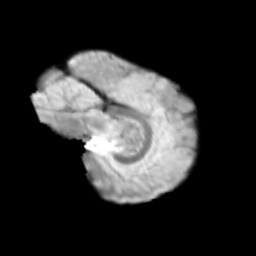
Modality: T2w
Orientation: sagittal
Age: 10
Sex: male
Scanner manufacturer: siemens
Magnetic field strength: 3 T
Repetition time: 3.8 s
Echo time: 0.07 s